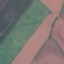
Land use / land cover class: AnnualCrop